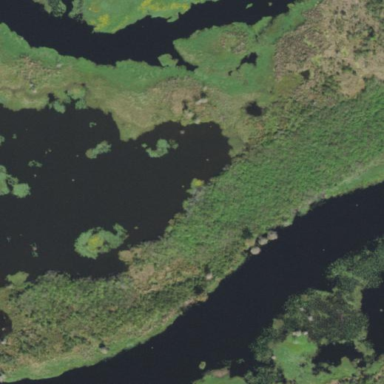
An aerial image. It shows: Marsh wetland.